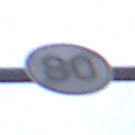
Verkehrszeichen: EndeGeschwindigkeit80
Umgebung: Outdoor, Urban
Tageszeit: Midday
Wetter: Overcast
Licht: Natural
Jahreszeit: NotSpecified
Kontrast: LowContrast